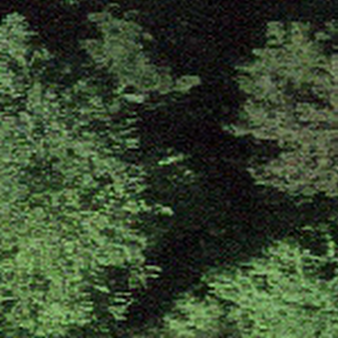
Label: other